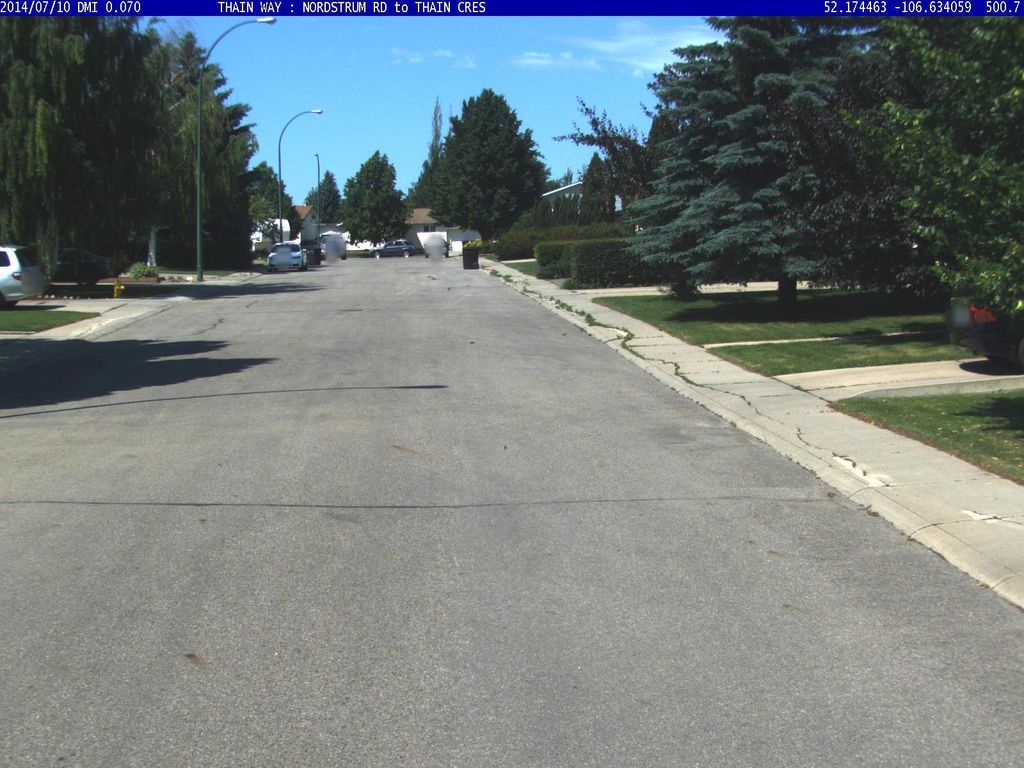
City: saskatoon